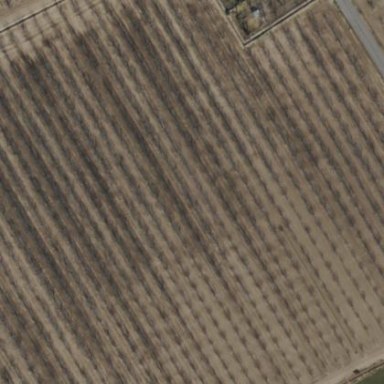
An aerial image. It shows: Orchard.